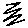
Label: zigzag